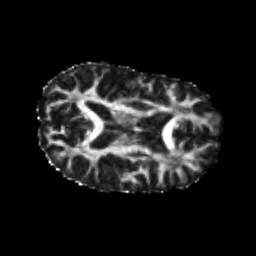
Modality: FA
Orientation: axial
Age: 22
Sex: female
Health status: healthy
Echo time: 0.074 s